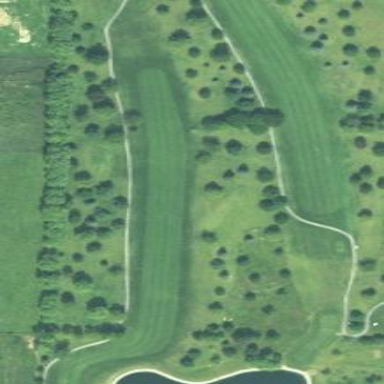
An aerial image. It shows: Golf fairway in the image.